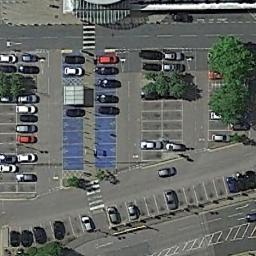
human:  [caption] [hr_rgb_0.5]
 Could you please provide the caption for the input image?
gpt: There are many different colors and styles of cars in the parking lot .

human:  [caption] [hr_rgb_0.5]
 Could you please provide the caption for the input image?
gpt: The parking lot has some parked cars and trees .

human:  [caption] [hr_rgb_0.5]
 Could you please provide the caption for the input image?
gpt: There is a white building by the parking lot .

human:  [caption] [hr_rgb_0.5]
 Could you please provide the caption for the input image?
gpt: There are some cars on the parking lot .

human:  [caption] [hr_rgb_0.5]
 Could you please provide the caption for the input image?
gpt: There are some green trees and some cars on the parking lot .